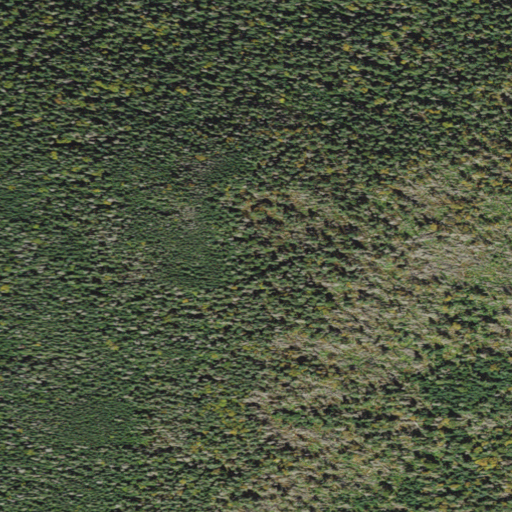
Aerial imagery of mountain in New Hampshire named Mount South Weeks containing evergreen forest and mixed forest